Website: lowes
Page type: address-validator
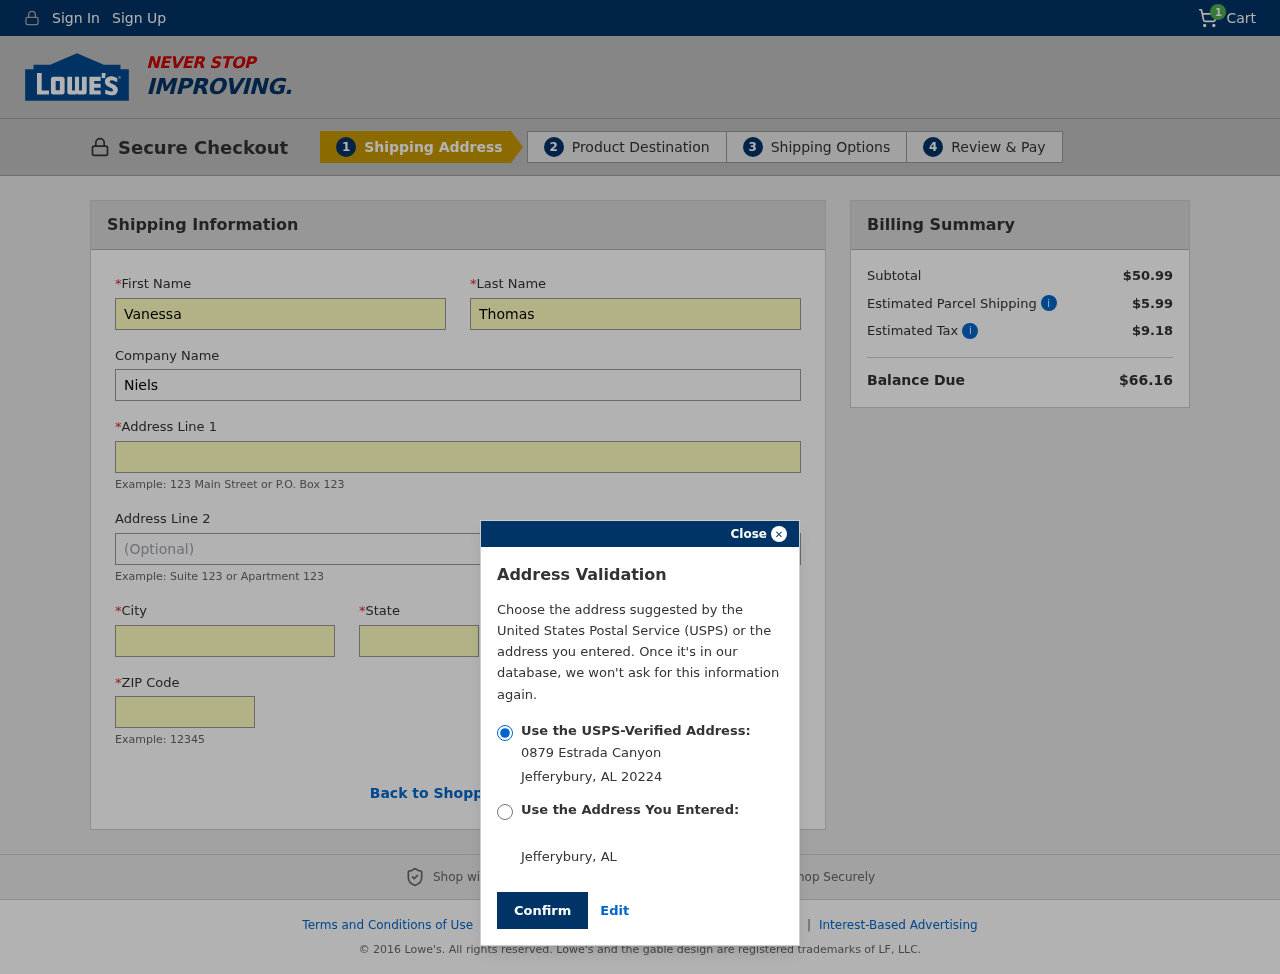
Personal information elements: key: PII_CITY
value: Jefferybury
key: PII_COMPANY
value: Nielsen-Castaneda
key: PII_FIRSTNAME
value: Vanessa
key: PII_LASTNAME
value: Thomas
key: PII_POSTCODE
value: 20224
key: PII_STATE
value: Alabama
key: PII_STATE_ABBR
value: AL
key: PII_STREET
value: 0879 Estrada Canyon
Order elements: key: ORDER_NUM_ITEMS
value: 1
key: ORDER_SUBTOTAL
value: $50.99
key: ORDER_SHIPPING_COST
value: $5.99
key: ORDER_TAX
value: $9.18
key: ORDER_TOTAL
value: $66.16